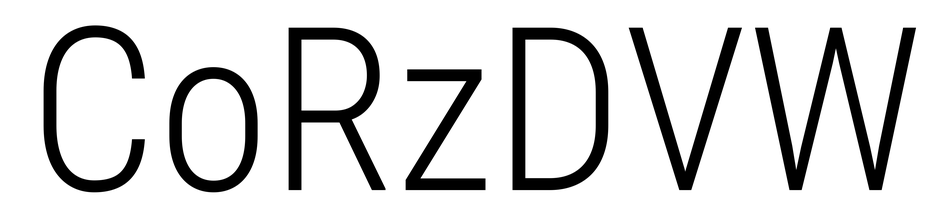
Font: Roboto_Condensed_Light